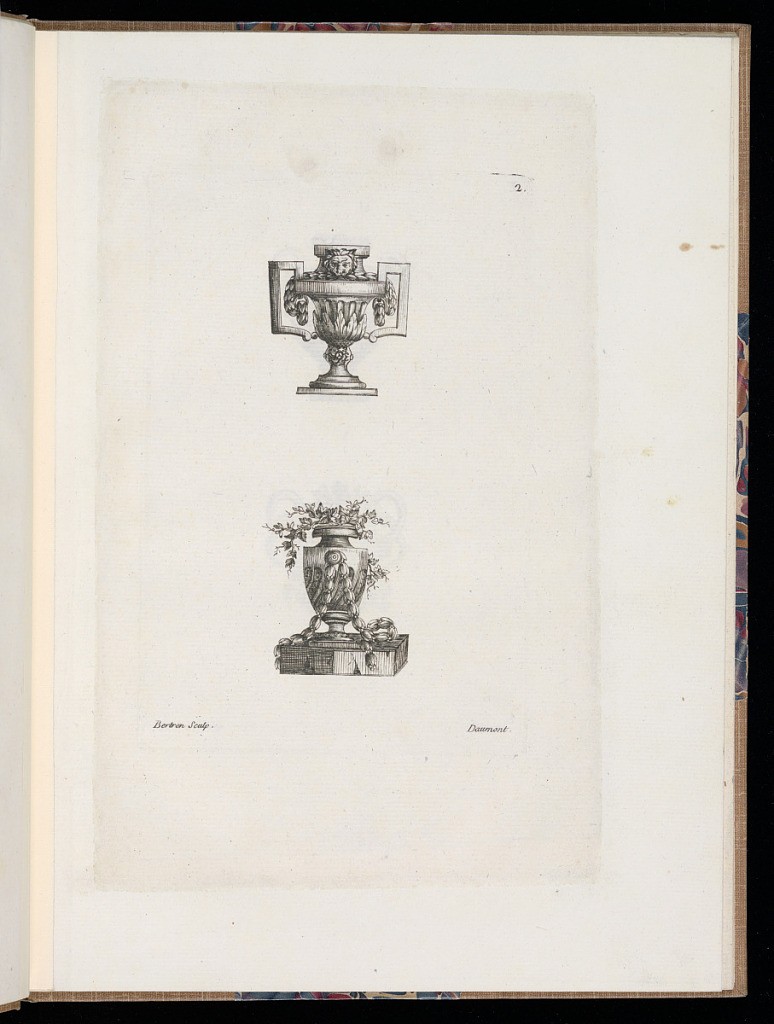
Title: Ornamental Vase Designs
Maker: Théodore Bertren, active in France, 18th century
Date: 1772
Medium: Engraving on paper
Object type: Print
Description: Two vases, one above the other. The top vase has 2 handles and a lion mascaron at the neck. A garland of leaves emerges from the mouth of the lion and loops within two rings positioned underneath the shoulder of the vase. The vase is fluted and has handles, and a decorative acanthus leaf design at its base. The lower vase is in the shape of an urn and has a bouquet of flowers emerging from within. The vase has a spiraling fluted patten. There is a knob in the center of the vase over which is draped a garland. The vase is elevated on a low, weathered, socle. The plate is signed and numbered.